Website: macys
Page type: customer-info-address
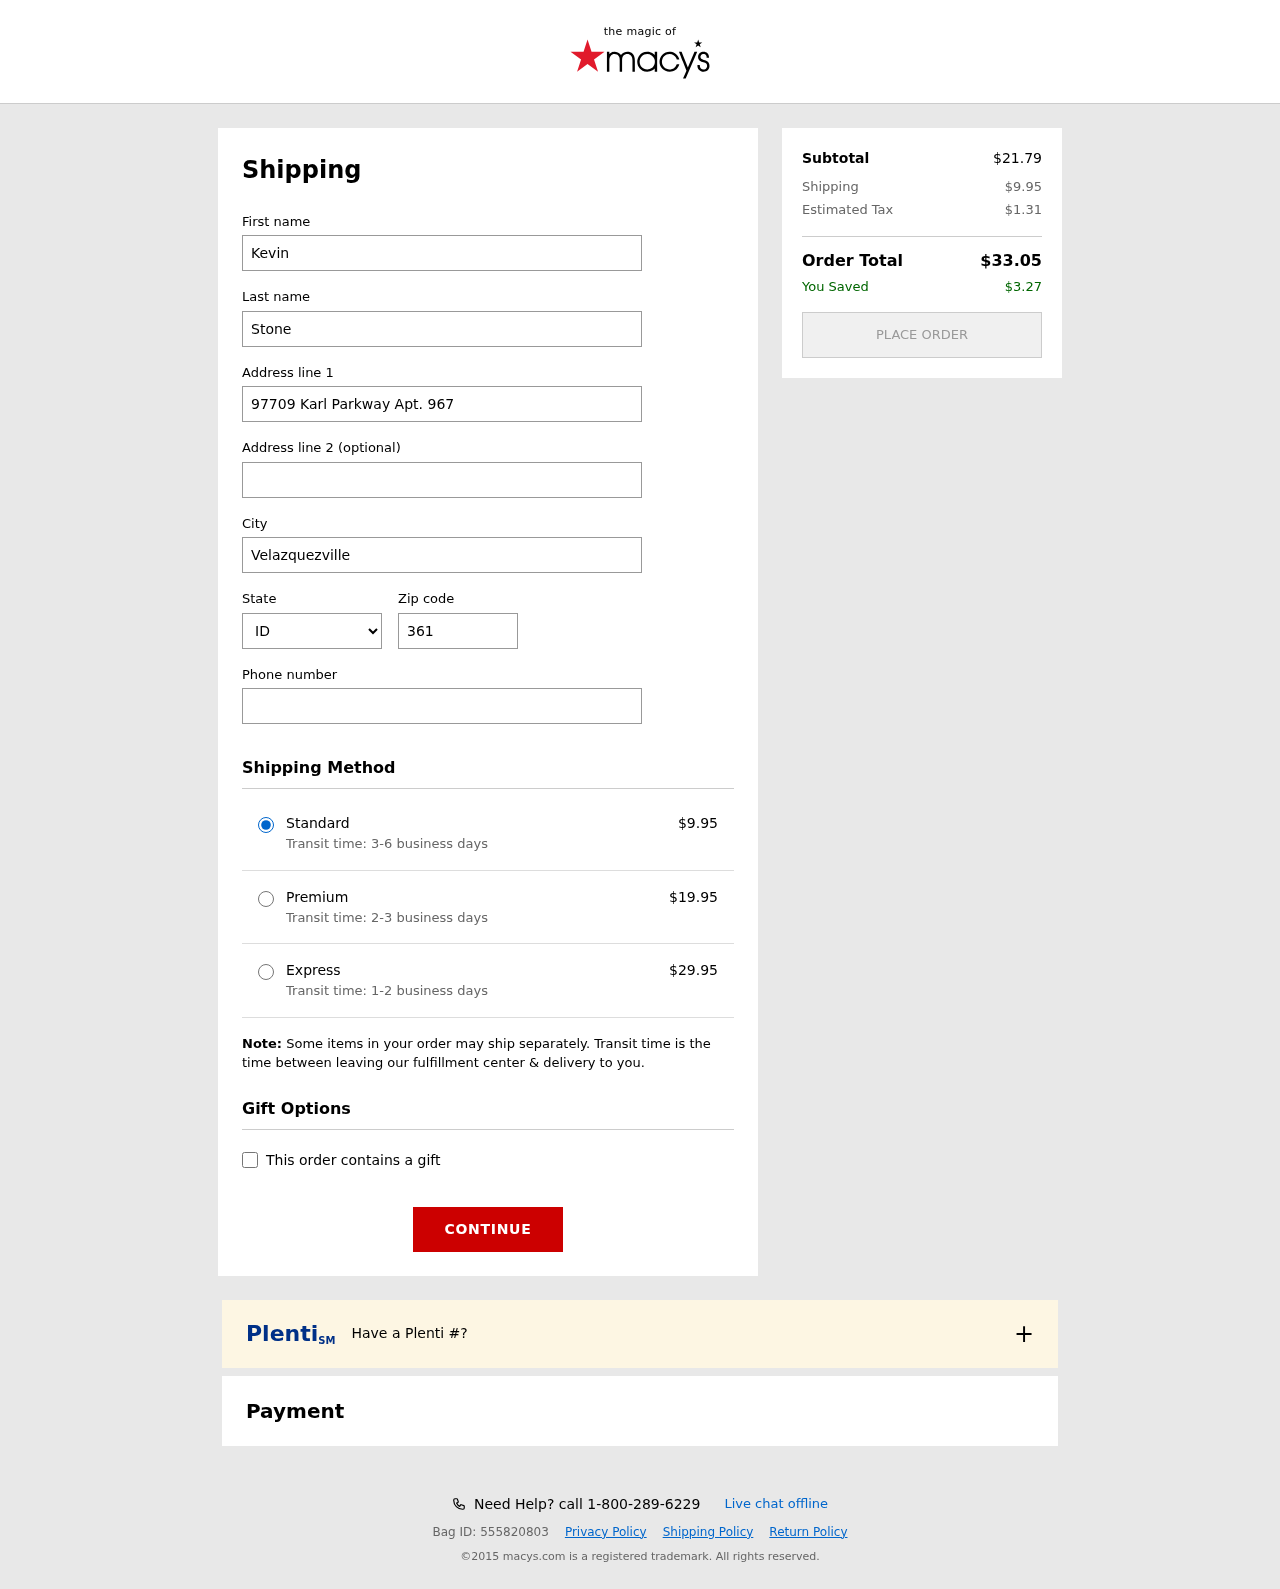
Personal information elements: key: PII_CITY
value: Velazquezville
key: PII_FIRSTNAME
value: Kevin
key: PII_LASTNAME
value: Stone
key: PII_PHONE
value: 9036539463
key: PII_POSTCODE
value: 36130
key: PII_STATE_ABBR
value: ID
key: PII_STREET
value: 97709 Karl Parkway Apt. 967
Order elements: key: ORDER_SHIPPING_COST
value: $9.95
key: ORDER_SHIPPING_COST_PREMIUM
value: $19.95
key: ORDER_SHIPPING_COST_EXPRESS
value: $29.95
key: ORDER_SUBTOTAL
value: $21.79
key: ORDER_TAX
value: $1.31
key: ORDER_TOTAL
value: $33.05
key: ORDER_SAVINGS
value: $3.27